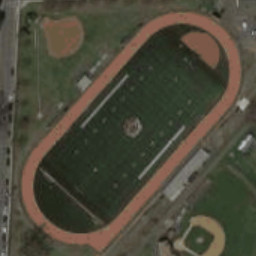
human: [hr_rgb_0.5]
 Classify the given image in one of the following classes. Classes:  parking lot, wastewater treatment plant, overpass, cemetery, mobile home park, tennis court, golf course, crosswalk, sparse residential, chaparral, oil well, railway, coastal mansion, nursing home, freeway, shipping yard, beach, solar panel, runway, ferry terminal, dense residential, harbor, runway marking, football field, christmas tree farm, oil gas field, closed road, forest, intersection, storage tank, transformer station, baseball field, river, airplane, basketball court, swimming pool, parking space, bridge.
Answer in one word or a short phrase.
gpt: football field